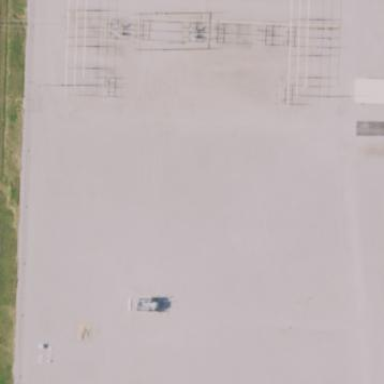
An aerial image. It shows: Power substation.